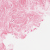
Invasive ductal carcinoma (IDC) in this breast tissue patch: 0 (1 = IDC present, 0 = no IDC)